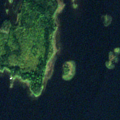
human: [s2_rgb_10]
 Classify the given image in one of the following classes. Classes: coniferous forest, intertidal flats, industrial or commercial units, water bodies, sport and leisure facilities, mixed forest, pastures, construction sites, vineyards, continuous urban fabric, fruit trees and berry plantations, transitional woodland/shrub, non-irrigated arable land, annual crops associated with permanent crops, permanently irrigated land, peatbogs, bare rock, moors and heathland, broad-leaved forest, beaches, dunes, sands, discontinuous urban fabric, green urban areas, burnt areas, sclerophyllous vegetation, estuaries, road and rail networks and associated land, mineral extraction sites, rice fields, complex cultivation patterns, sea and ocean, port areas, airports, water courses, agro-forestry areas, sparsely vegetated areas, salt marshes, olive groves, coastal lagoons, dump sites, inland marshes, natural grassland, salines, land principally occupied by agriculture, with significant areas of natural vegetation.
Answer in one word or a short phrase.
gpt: mixed forest, water bodies